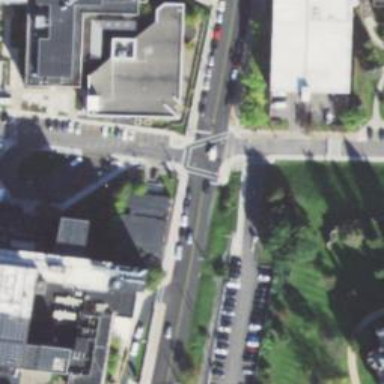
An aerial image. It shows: Pedestrian crossing with zebra markings on the footway.